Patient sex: F
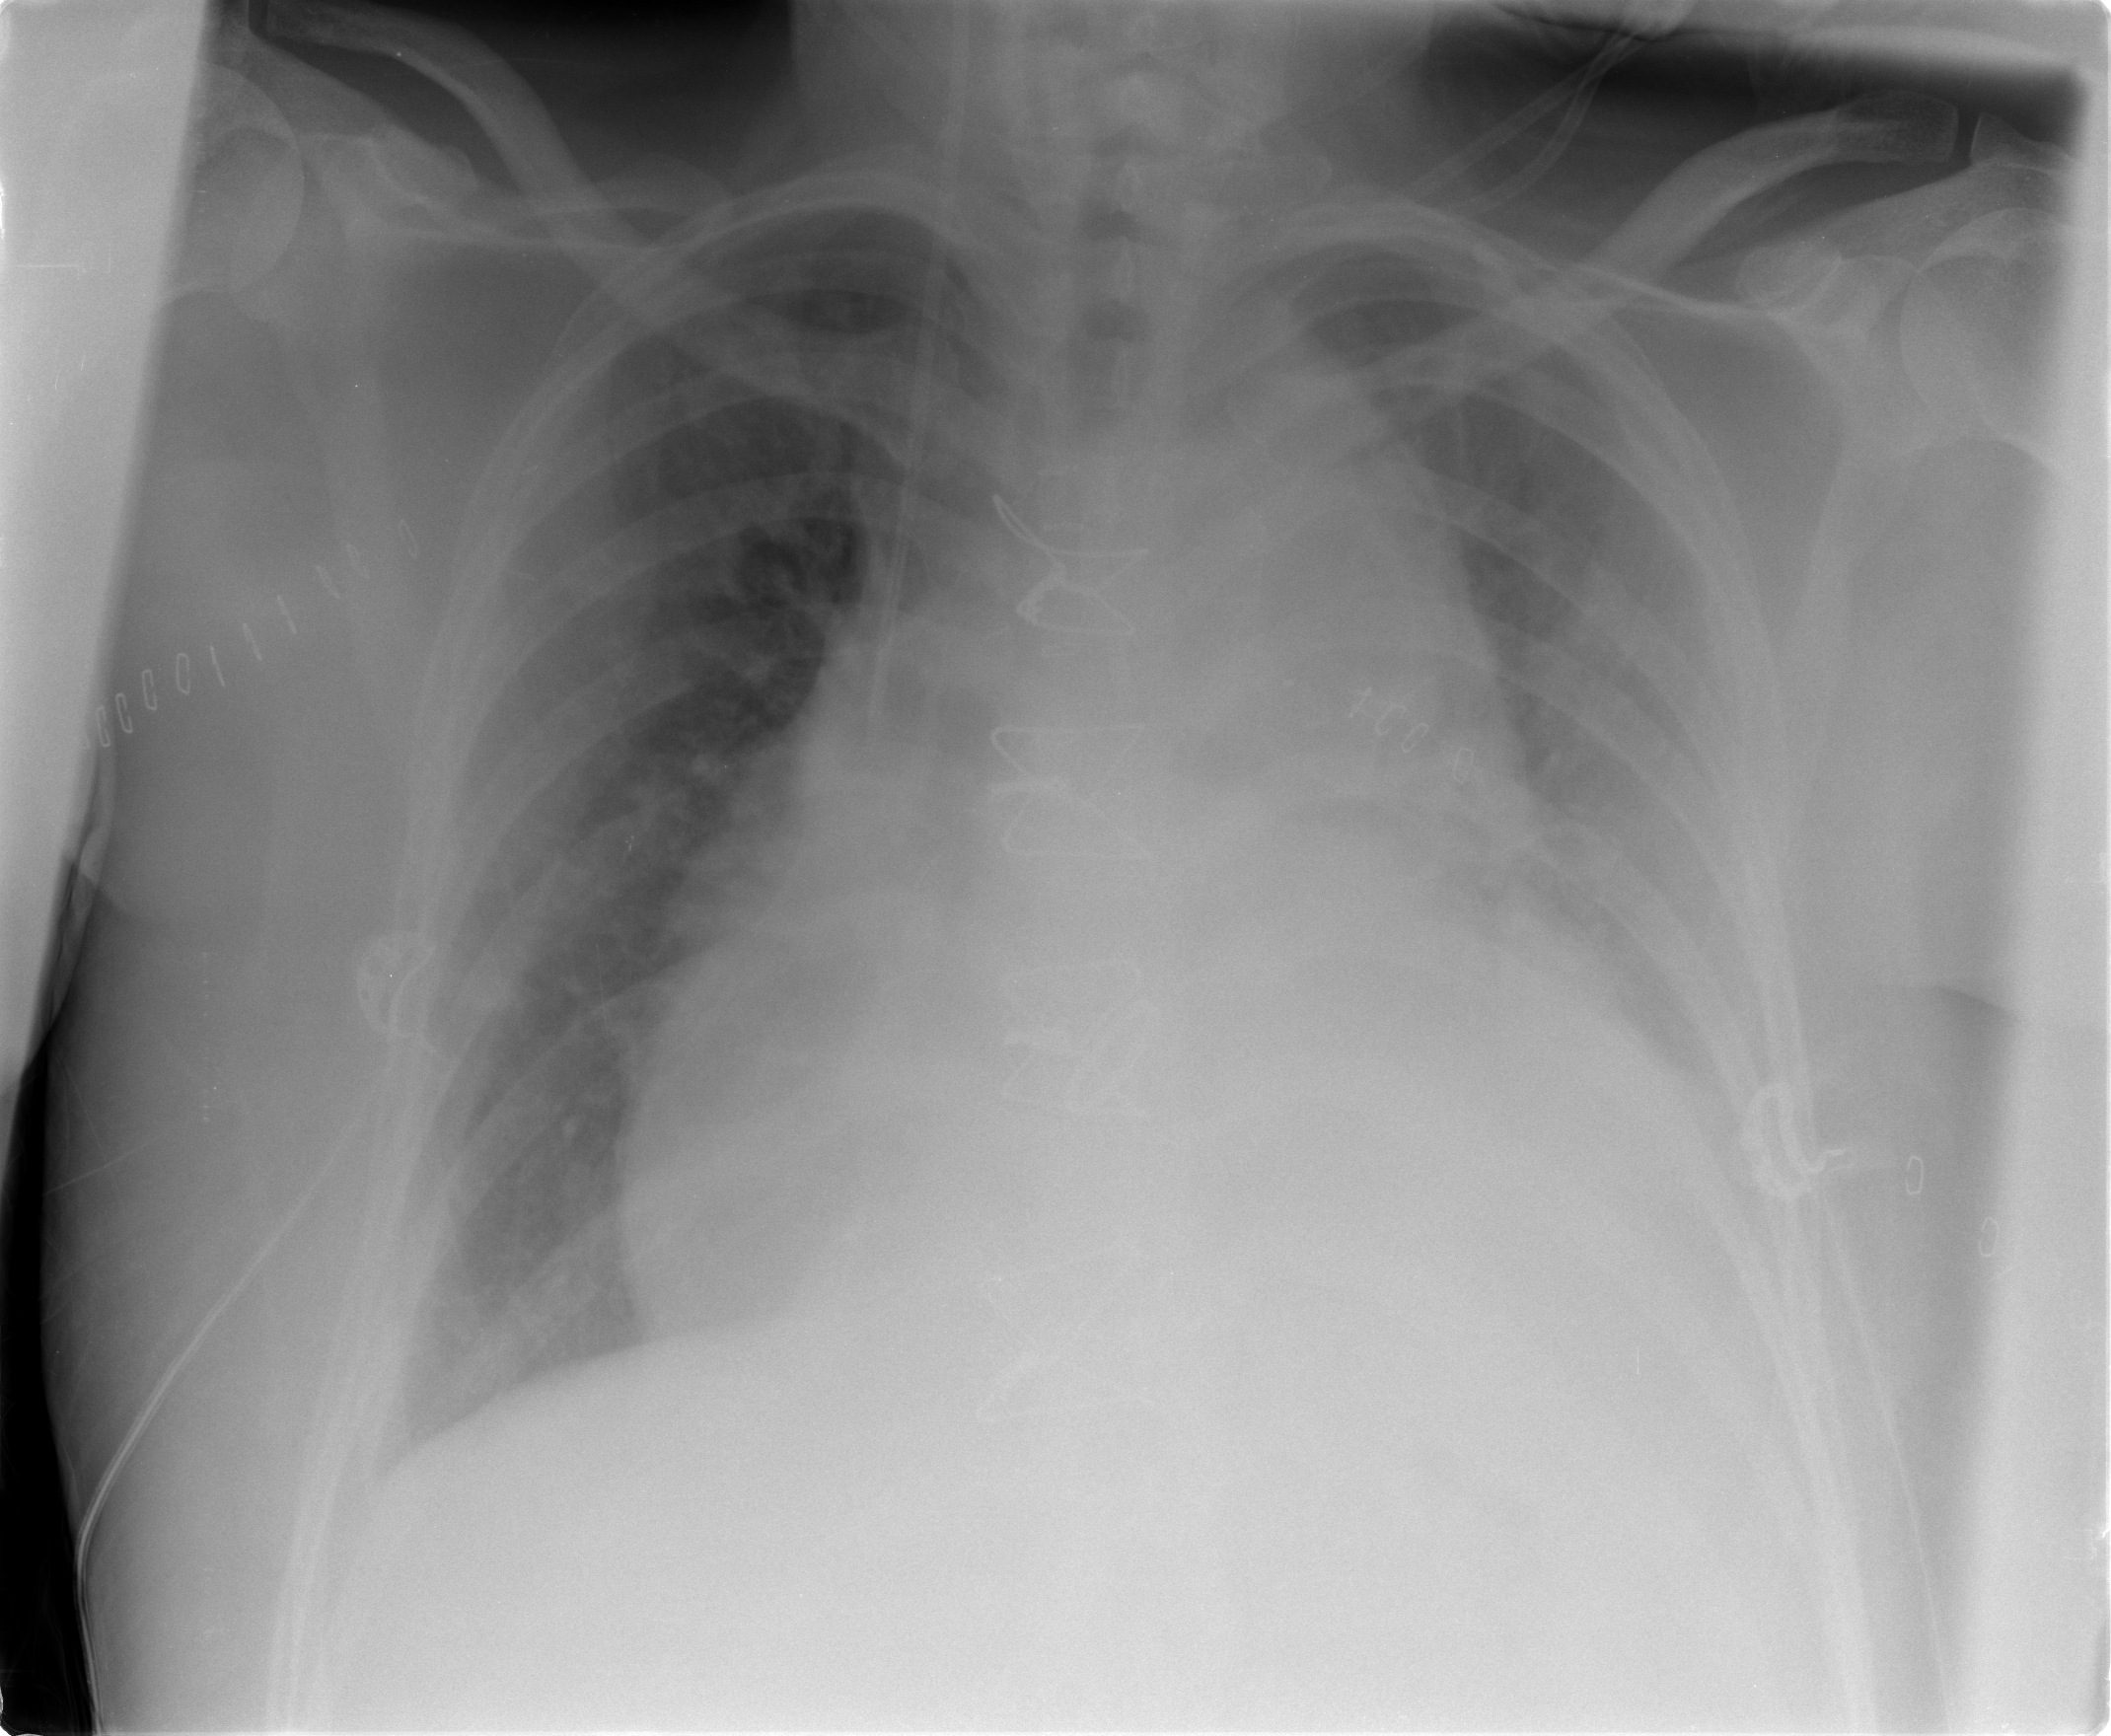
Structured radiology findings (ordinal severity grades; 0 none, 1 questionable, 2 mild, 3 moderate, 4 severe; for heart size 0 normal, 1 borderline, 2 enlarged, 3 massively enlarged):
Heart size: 3
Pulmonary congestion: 2
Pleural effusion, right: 0
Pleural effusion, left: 2
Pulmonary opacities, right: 0
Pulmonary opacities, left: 2
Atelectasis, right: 0
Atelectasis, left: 2